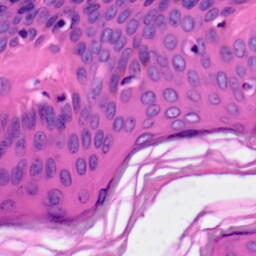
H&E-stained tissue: Skin